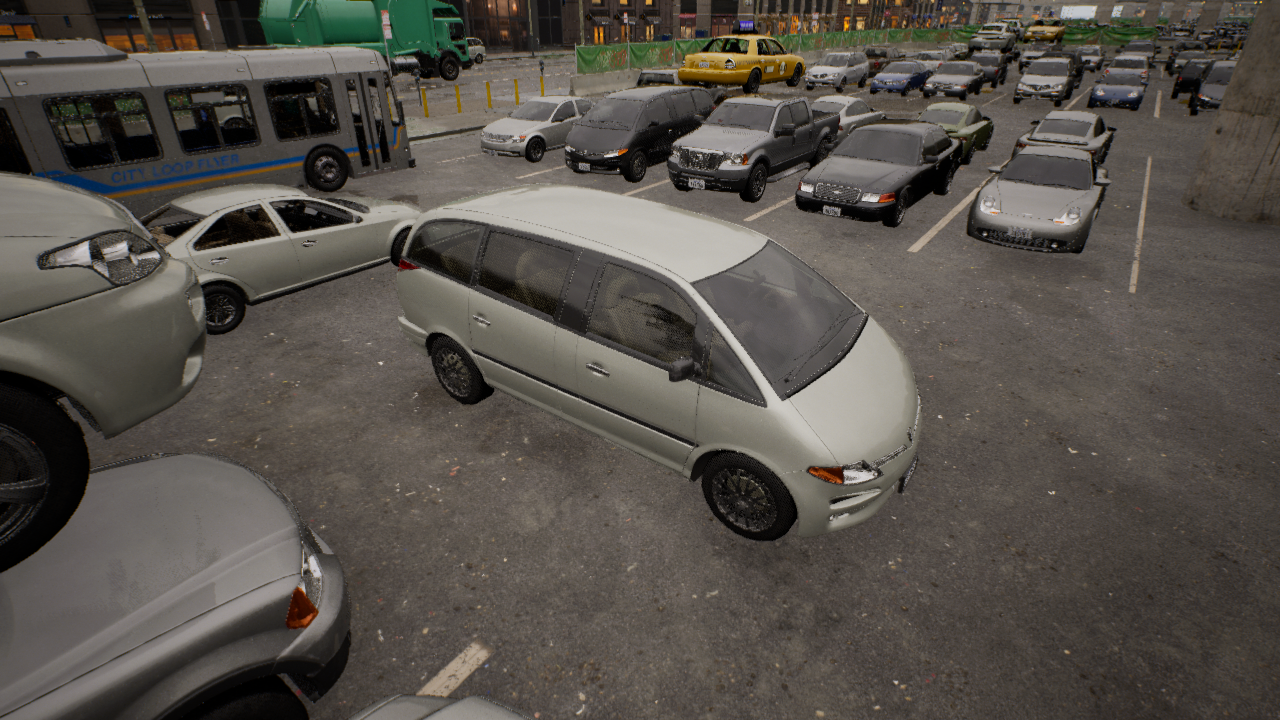
Venue: arterial
Lighting: golden hour
Vehicle rig: minivan